Question: I am having some difficulties in R trying to calculate the area of overlap between polygons. As an example, for Switzerland I have data on the administrative boundaries of the cantons and the <URL> in the country.
'''
## Libraries
library(sp)
library(spdep)
library(maptools)
library(rgeos)
## Data
print(load(url("http://gadm.org/data/rda/CHE_adm1.RData")))
greg<-readShapeSpatial("raw_data/GREG.shp",
proj4string=CRS(" +proj=longlat +datum=WGS84 +ellps=WGS84 +towgs84=0,0,0"))
switzerland<-greg[greg$COW==225,]
## Identical projections
proj<-CRS(" +proj=longlat +datum=WGS84 +ellps=WGS84 +towgs84=0,0,0")
switzerland<-spTransform(switzerland,proj)
'''
Plotting the data and we get something that looks like this:
'''
## Plot data
par(mar=c(1,1,1,1))
plot(gadm,col="grey80")
plot(switzerland,add=TRUE,lwd=2,border="red")
'''

We can see that the boundaries for the ethnic groups don't follow the national borders entirely, but good enough. What I am trying to do is for each of the cantons calculate the number of ethnic groups, taking into account the area of the ethnic group within the canton. So for Graubunden in the East I want to know the area occupied by German Swiss, Italian Swiss, Rhaetoromaniens, etc..
Reading some of the similar questions here on stackoverflow I thought that 'gIntersection' is the command to use, but this gives me the following error:
'''
int<-gIntersection(gadm,switzerland,byid=TRUE) # Updated
Error in RGEOSBinTopoFunc(spgeom1, spgeom2, byid, id, drop_lower_td, "rgeos_intersection") :
TopologyException: no outgoing dirEdge found at 7.3306802801147688 47.439399101791921
In addition: Warning message:
In RGEOSBinTopoFunc(spgeom1, spgeom2, byid, id, drop_lower_td, "rgeos_intersection") :
spgeom1 and spgeom2 have different proj4 strings
'''
Not entirely sure what causes the second warning mission though since
'''
identicalCRS(gadm,switzerland)
[1] TRUE
'''
Does anyone have a suggestion on how I could calculate the overlap between the cantons and the ethnic groups?
## Update: Possible solution
This might be a possible solution, although the warning on different proj4 strings persists. Also note that there is some measurement error (in Aargua for instance) due to the fact that the ethnic groups shape file does not follow the national borders correctly.
'''
## Possible solution
int<-gIntersection(gadm,switzerland,byid=T) # Multiple polygons per province
n<-names(int)
n<-data.frame(t(data.frame(strsplit(n," ",fixed=TRUE))))
colnames(n)[1:2]<-c("id0","ethnic.group")
n$area<-sapply(int@polygons, function(x) x@area)
a<-data.frame(id0=row.names(gadm),total.area=gadm$Shape_Area)
df<-merge(n,a,all.x=TRUE)
df$share.area<-df$area/df$total.area*100
'''
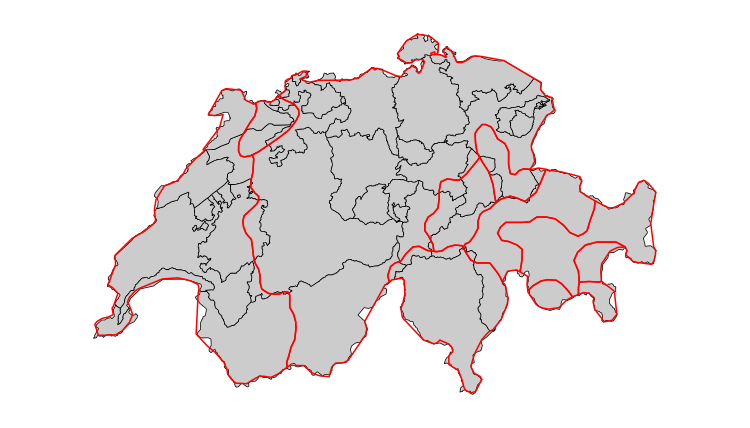
Answer: Here is a method slightly different that yours (but only slightly).
Inspection of 'switzerland@data' reveals that, while there are 11 'FeatureIDs' (representing ethnicitity's), there are only 4 unique named ethnicity's (German, Italian, and French Swiss, and Rhaetoromanians). So the result below is based on the names, not the IDs.
'''
library(rgeos) # for gIntersection(...), etc.
library(rgdal) # for readOGR(...)
setwd("<directory to accept your files>")
CH.1903 <- "+proj=somerc +lat_0=46.95240555555556 +lon_0=7.439583333333333 +k_0=1 +x_0=600000 +y_0=200000 +ellps=bessel +towgs84=674.374,15.056,405.346,0,0,0,0 +units=m +no_defs"
print(load(url("http://gadm.org/data/rda/CHE_adm1.RData")))
gadm <- spTransform(gadm, CRS(CH.1903))
download.file("http://www.icr.ethz.ch/data/other/greg/GREG.zip","GREG.zip")
unzip("GREG.zip")
greg <- readOGR(dsn=".",layer="GREG")
greg <- spTransform(greg[greg$COW==225,],CRS(CH.1903))
gadm.ids <- gadm@data$ID_1 # Canton Nr.
greg.ids <- unique(greg@data$G1SHORTNAM) # ethnicity
get.area <- Vectorize(function(adm,reg){
int <- gIntersection(gadm[gadm$ID_1==adm,],greg[greg$G1SHORTNAM==reg,],byid=TRUE)
if (length(int)==0) return(0)
gArea(int)
})
result <- outer(gadm.ids,greg.ids,FUN=get.area)
rownames(result) <- gadm.ids
colnames(result) <- greg.ids
result <- as.data.frame(result)
totals <- rowSums(result)
result <- result/totals
result$totals <- totals/1e6
result$land.area <- sapply(rownames(result),function(p)gArea(gadm[gadm$ID_1==p,])/1e6)
result
# German Swiss French Swiss Italian Swiss Rhaetoromanians totals land.area
# 531 1.000000000 0.<PHONE> 0.<PHONE> 0.000000e+00 1363.27027 1403.22192
# 532 1.000000000 0.<PHONE> 0.<PHONE> 0.000000e+00 244.32279 244.32279
# 533 1.000000000 0.<PHONE> 0.<PHONE> 0.000000e+00 172.40341 172.40341
# 534 1.000000000 0.<PHONE> 0.<PHONE> 0.000000e+00 522.12943 525.73449
# 535 1.000000000 0.<PHONE> 0.<PHONE> 0.000000e+00 70.03116 84.06481
# 536 0.902128658 0.<PHONE> 0.<PHONE> 0.000000e+00 5927.90740 5927.90847
# 537 0.188415744 0.81158426 0.<PHONE> 0.000000e+00 1654.28729 1654.28729
'''
Here we transform both shapefiles to CH.1903 which is a Mercator projection centered on Switzerland with units in meters. Then we identify the Canton Nrs. and the ethnicity's, and use 'outer(...)' to cycle through both lists, calculating the area of intersection in sq.km (sq.m/1e6) using 'gArea(...)' . The final result has one row per Canton, with the percentage of each ethnicity based on land area. '$totals' is the summation of the intersected areas for each Canton, and '$land.area' is the total geographic land area in the Canton. So this gives you an idea of the error due to incomplete overlaps between the ethnicity shapfile and the gadm shapefile.